Question: I've used table in 'SSRS' report and when I export it in 'pdf' format then the table comes in half page and rest of table comes in second page. First half page is blank.
See image:

How can I fix this issue?
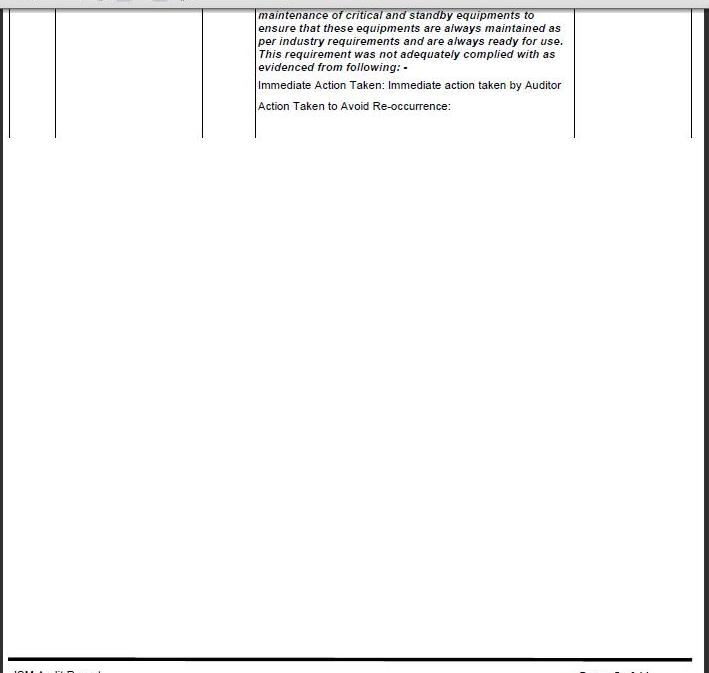
Answer: Go to Report -> Report Properties and then change the Paper size Width and Height